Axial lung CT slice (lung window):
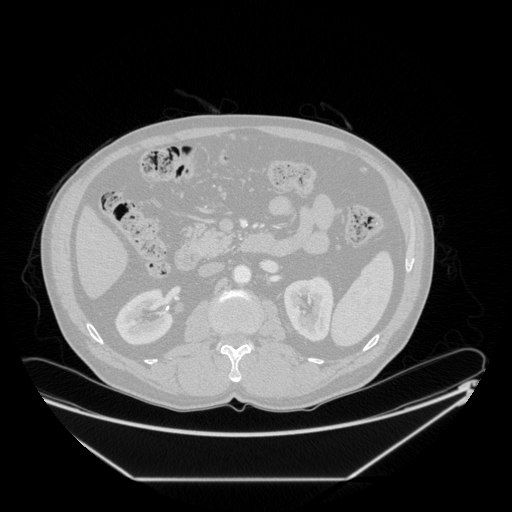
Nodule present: no